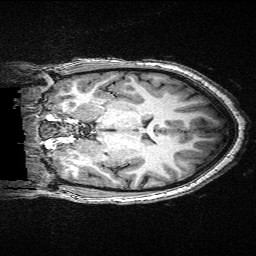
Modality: T1w
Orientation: coronal
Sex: female
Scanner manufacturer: siemens
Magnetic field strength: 3 T
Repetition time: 2.3 s
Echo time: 0.00336 s